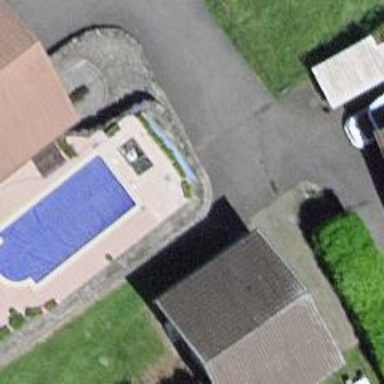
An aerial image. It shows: Swimming pool located in leisure land.